Question: I am working on a social app that takes in text posts from users. Now I want to design an activity that takes input from the user for a new post. I want it to look like the 'create a new post' dialogs in popular apps like google +, Tumblr or facebook android apps. I tried searching the web for the like but couldn't find any. Kindly direct me to some good resource. Any good github project will be really helpful.
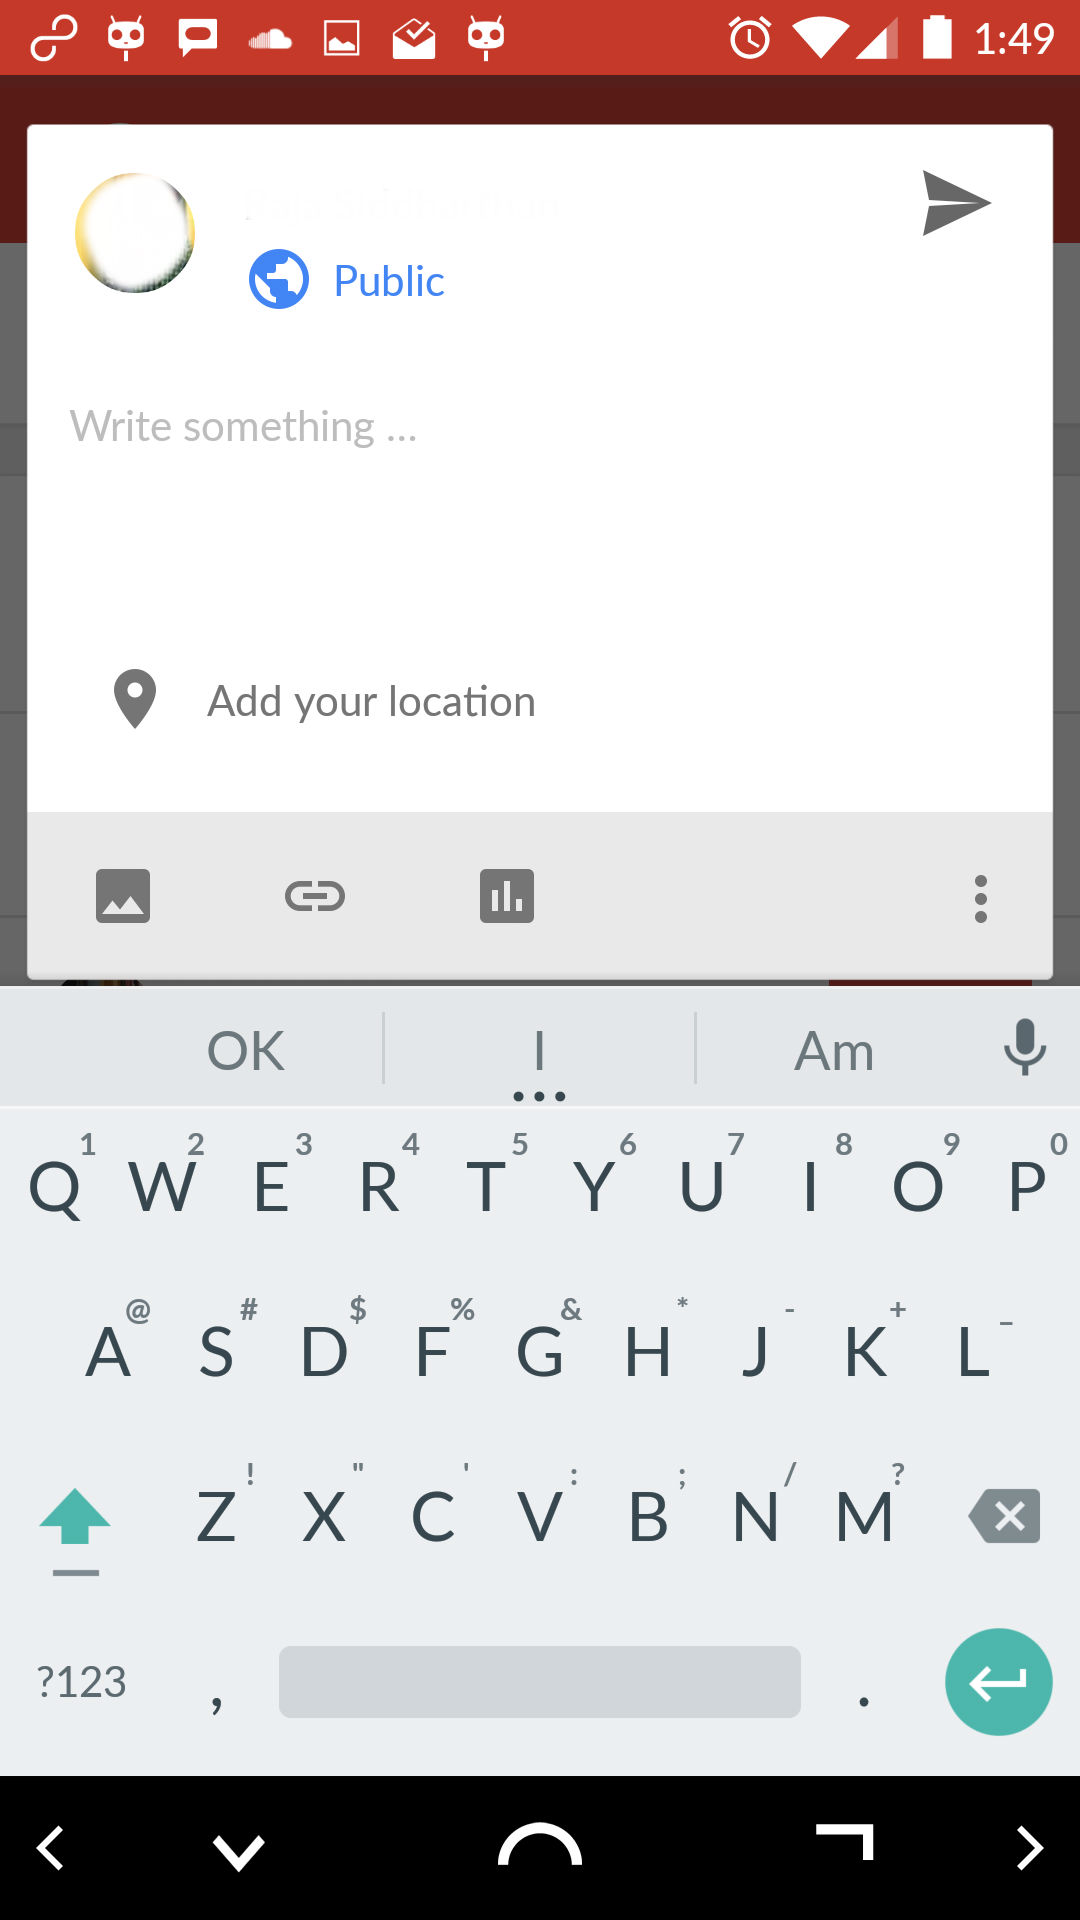
Answer: You can do two things.
1. Use a DialogFragment. Here is the documentation and here is an example and some information.
2. Hide a View that is on top of the layout with a semi transparent background and some padding causing it to look like your picture.
I hope this is enought to push you in the right direction. If you need extra information comment on this answer and I'll help you with it.